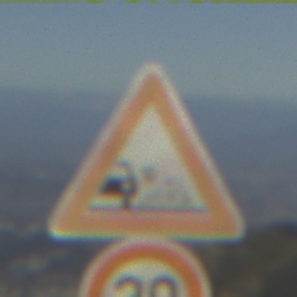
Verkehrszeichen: SplittSchotter
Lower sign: Geschwindigkeit30
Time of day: SunriseSunset
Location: Outdoor (Nature)
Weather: PartlyCloudy
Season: NotSpecified
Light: Natural